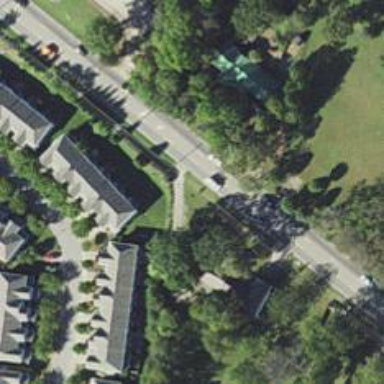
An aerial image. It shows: Driveway leading to service road.